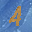
Label: 4